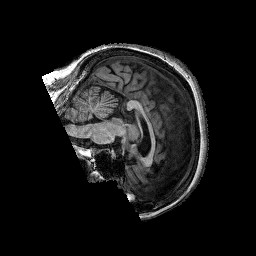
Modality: T1w
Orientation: sagittal
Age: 62
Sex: female
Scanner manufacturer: siemens
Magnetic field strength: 3 T
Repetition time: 2.25 s
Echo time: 0.003 s